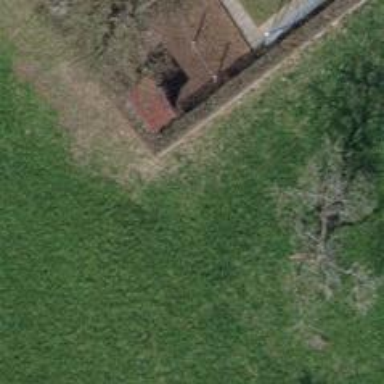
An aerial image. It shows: Hedge acting as barrier.